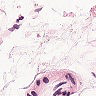
Metastatic tissue present: no